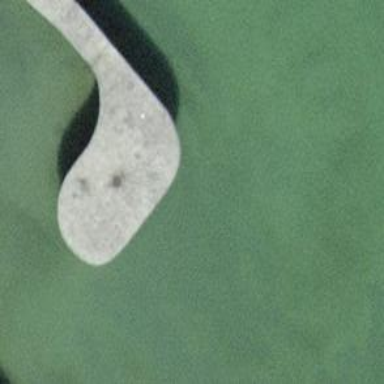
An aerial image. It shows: Man-made pier.